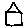
Label: house